Question: Here what I'm trying to create is shown in the image

I have used 'border-radius' but it didn't helped me. what I have done so far is given on the snippet below:
'''
.button-holder{
width:300px;
height:100px;
}
.button{
width:80%;
height:65%;
border-radius:50%;
border:2px solid #000;
background-color:#063755;
}
'''
'''
<div class="button-holder">
<div class="button"></div>
</div>
'''
> Please Note:- I know that it's possible to obtain the shape by merging
multiple '<div>' tags,but it will not help me. I looking for an answer
with a single '<div>' tag.
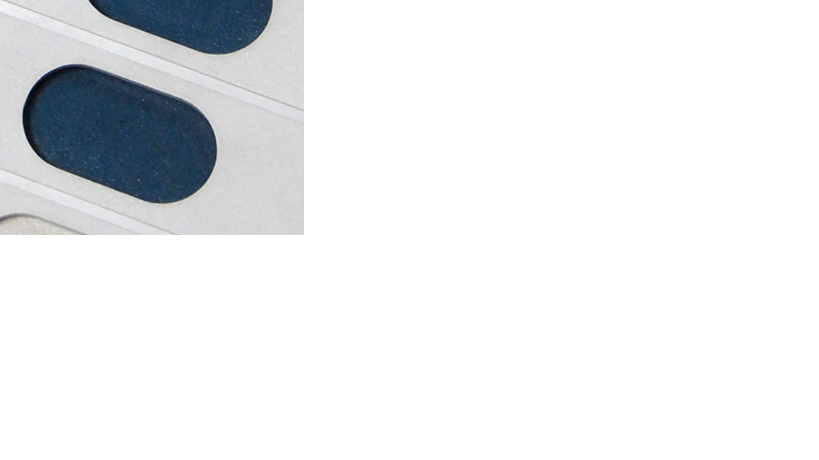
Answer: You need to use half the height in 'px', not '%'.
'''
.button-holder{
width:300px;
height:100px;
}
.button{
width:80%;
height:65%;
border-radius:32.5px; // 100px * 0.65 * 0.5 = 32.5px
border:2px solid #000;
background-color:#063755;
}
'''
'''
<div class="button-holder">
<div class="button"></div>
</div>
'''